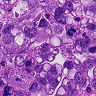
Metastatic tissue present: yes